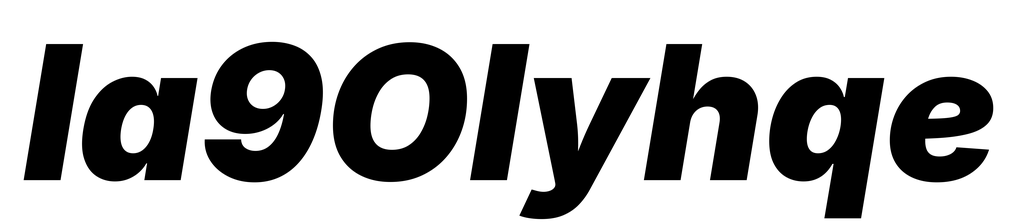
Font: Inter-Italic_Black_Italic